Field crop: tomato
Growth stage: 1
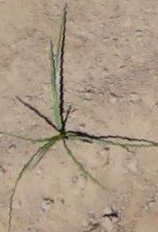
Species: cyperus